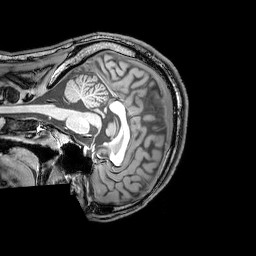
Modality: T1w
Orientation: sagittal
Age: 25
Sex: male
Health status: healthy
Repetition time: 0.081 s
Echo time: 0.037 s